Interaction volume radius: 5 \u00c5
Interaction volume height: 30 \u00c5
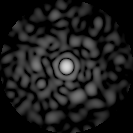
Disorder parameter: 0.8305